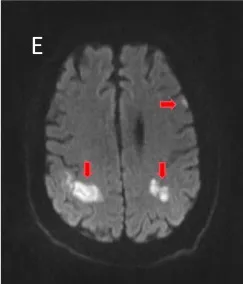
Radiological examinations of case 2 before and after intravenous immunoglobulin (IVIg). (D-F) DWI of the bilateral parieto-occipital and left frontal lobes showing restricted diffusion of the lesion after IVIg.
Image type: radiology (mri)